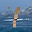
Label: 1